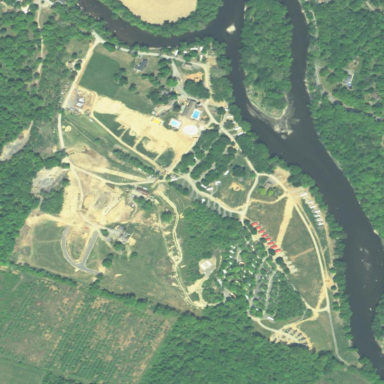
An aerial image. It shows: Campsite with tents.